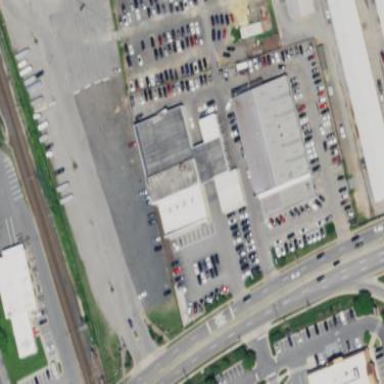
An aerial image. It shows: Building housing car shop.